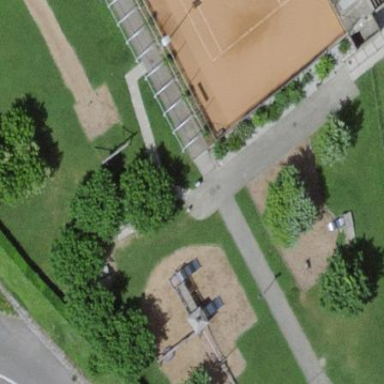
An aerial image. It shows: Playground area for leisure land.